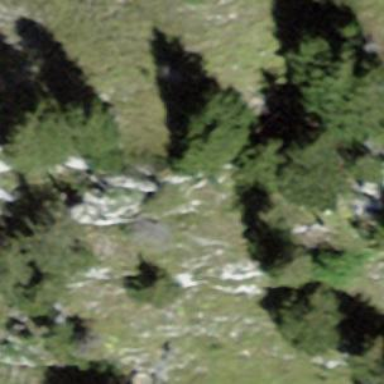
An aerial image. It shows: Patch of scrub vegetation.